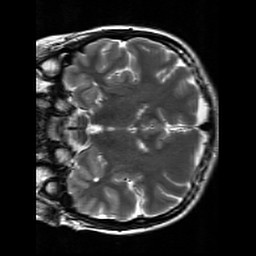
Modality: T2w
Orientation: coronal
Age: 18
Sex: female
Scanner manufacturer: siemens
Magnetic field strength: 3 T
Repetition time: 7 s
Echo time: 0.09 s